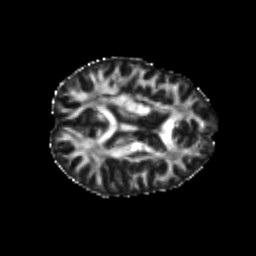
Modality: FA
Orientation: axial
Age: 22
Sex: female
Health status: healthy
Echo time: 0.074 s